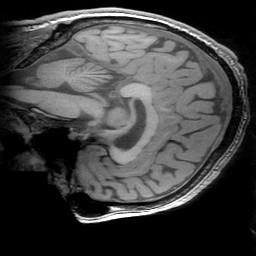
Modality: T1w
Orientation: sagittal
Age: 29
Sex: male
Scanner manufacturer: ge
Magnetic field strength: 3 T
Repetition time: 0.0073 s
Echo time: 0.003 s